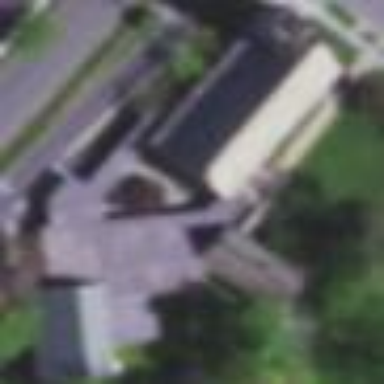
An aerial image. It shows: Building that is place of worship.